Question: I've noticed a number of apps switching to the following User Interface format as a means to maximize the amount of space available to the user's currently selected view controller and also elegantly display a list of options/view controllers for the user to choose from.
Example - The YouTube app:

I am hoping for suggestions on how to emulate this style of "menu" /UI - Specific examples/tutorials would be awesome, but I'd also be grateful for suggestions on what general direction I should be working towards
1. Bar Button item in UINavigationController when tapped loads a container
2. The container has a UITableView in it.
3. When a row is tapped, this somehow affects the "main" view controller that the user sees - i.e. The view controller that is currently on screen becomes the one that the user just tapped.
1. The above breakdown is correct?
2. How to create the nice slide in transition that one gets when they tap the left bar button item in the navigation controller
3. How to then make the view controller (I am assuming of course that I would tie each row in the "menu" to a specific view controller) the "main" view controller on screen.
Thank you in advance for your time!
P.S. I intend to target iOS 6.0
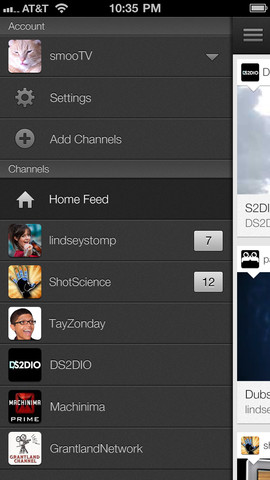
Answer: There are several open-source controls on github:
<URL>
<URL>
<URL>
I don't think it worths to spend time and re-invent the wheel :).